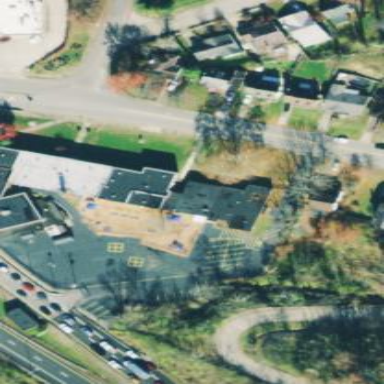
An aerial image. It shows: School building with school amenities.